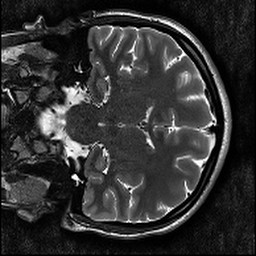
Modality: T2w
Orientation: coronal
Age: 20
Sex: female
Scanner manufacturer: siemens
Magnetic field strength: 3 T
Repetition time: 11.39 s
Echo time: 0.09 s